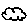
Label: cloud